Here is the wavelet time-frequency representation (scalogram) of a rolling-element bearing's vibration measurement. Diagnose the bearing from this image, choosing from: normal, inner_race, outer_race, ball.
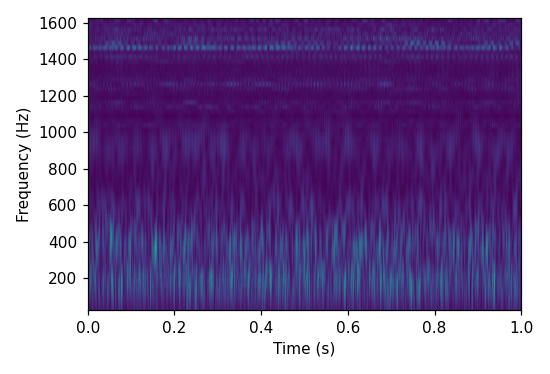
Answer: ball